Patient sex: M
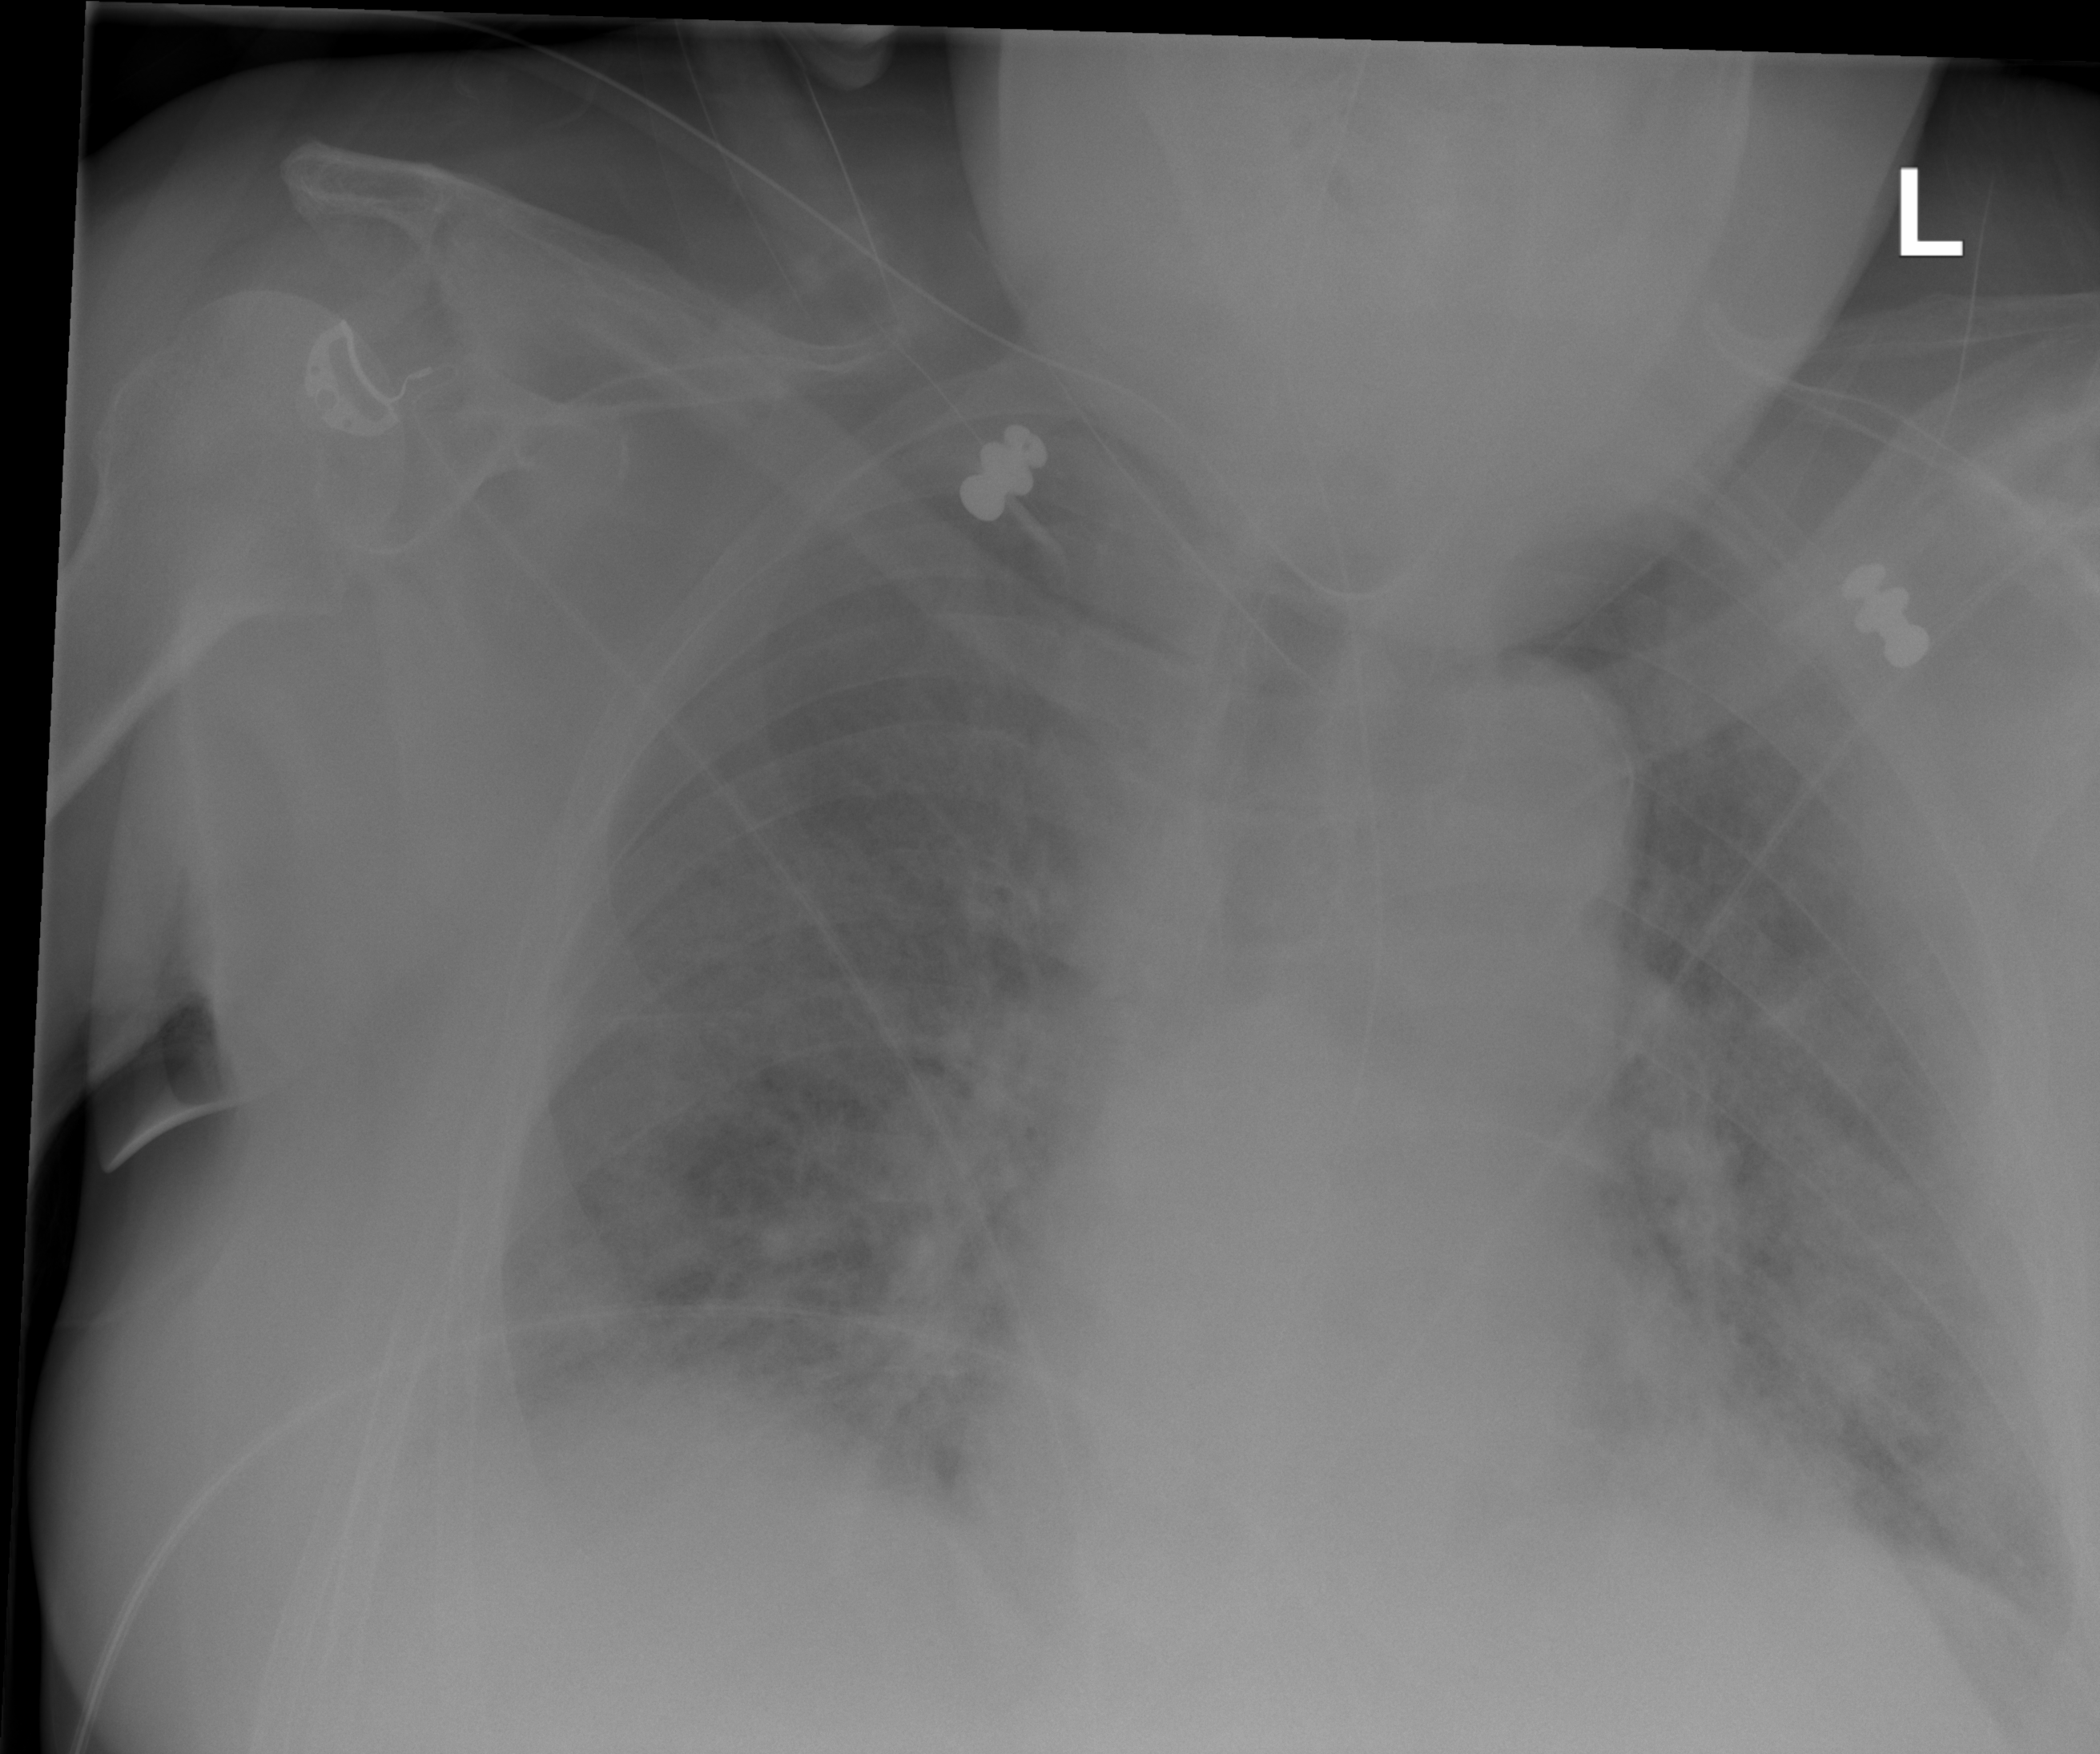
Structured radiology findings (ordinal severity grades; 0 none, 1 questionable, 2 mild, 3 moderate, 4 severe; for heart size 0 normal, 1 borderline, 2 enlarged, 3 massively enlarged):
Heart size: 2
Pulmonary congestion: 2
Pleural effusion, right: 2
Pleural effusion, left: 2
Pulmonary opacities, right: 3
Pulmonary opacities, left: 3
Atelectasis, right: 0
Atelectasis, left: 0